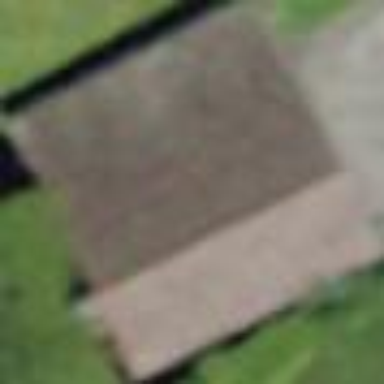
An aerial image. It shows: Garage.